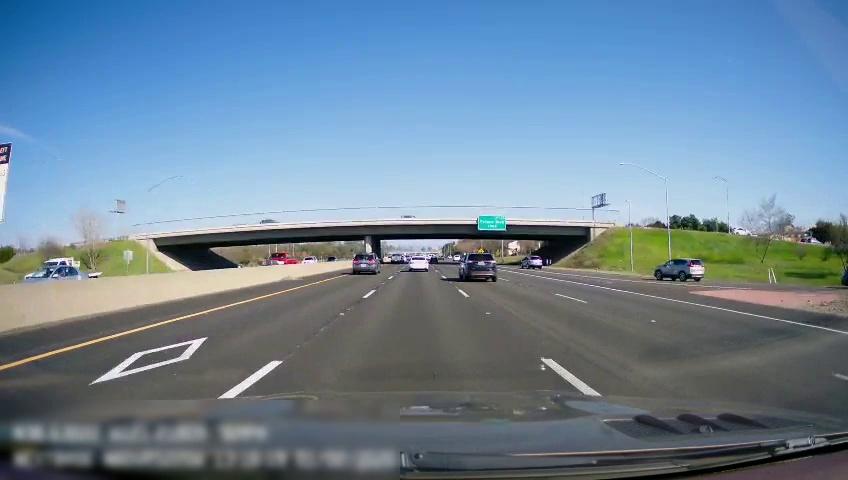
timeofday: Day
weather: Sunny
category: Drivable Space
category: Vehicles | SUV
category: Vehicles | Truck
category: Vehicles | Car
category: Vehicles | SUV
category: Vehicles | SUV
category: Vehicles | SUV
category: Vehicles | SUV
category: Vehicles | Truck
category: Vehicles | Car
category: Vehicles | Truck
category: Lanes | Current Lane
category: Lanes | Current Lane
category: Lanes | Current Lane
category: Lanes | Alternate Lane
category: Lanes | Alternate Lane
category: Lanes | Alternate Lane
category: Traffic | Signs
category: Traffic | Signs